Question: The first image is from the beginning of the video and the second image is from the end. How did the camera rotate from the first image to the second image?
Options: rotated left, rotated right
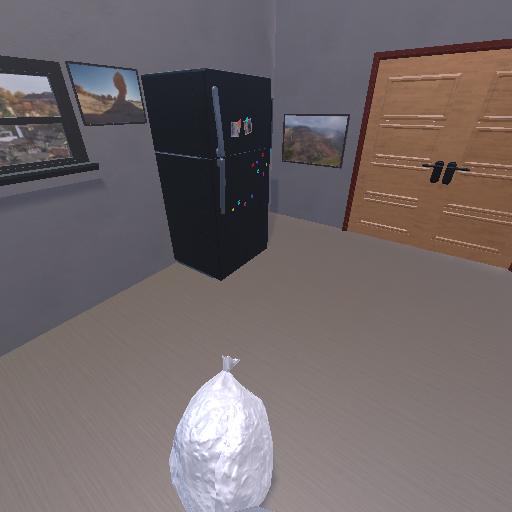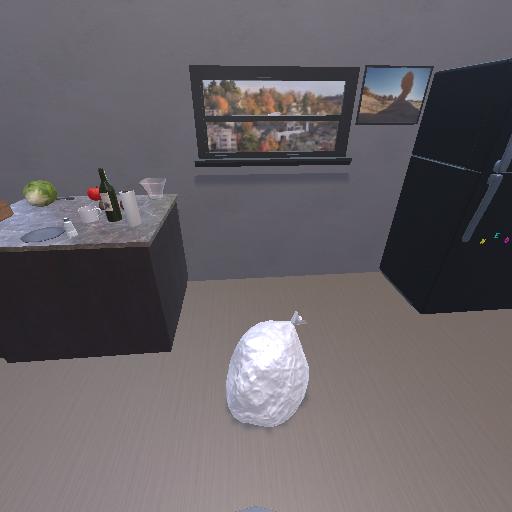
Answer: rotated left